Brain MRI, modality: ceT1
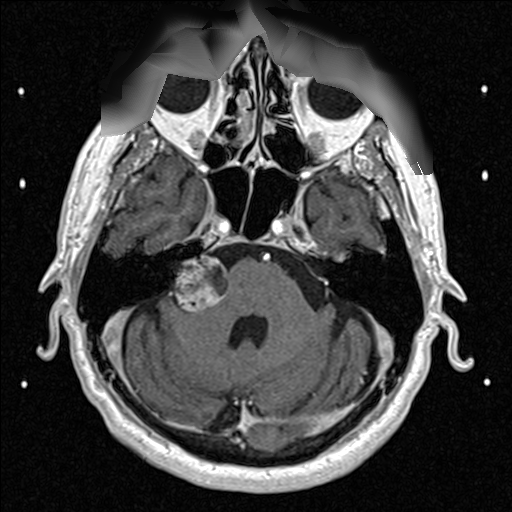